Question: I have a table as follows:

This is a result of this select:
'''
SELECT ParentID, ID, [Default], IsOnTop, OrderBy
FROM [table]
WHERE ParentID IN (SELECT ParentID
FROM [table]
GROUP BY ParentID
HAVING SUM([Default]) <> 1)
ORDER BY ParentID
'''
Now, what I want to do is to: for each 'ParentID' group, set one of the rows as a Default ('[Default] = 1'), where the row is chosen using this logic:
if group has a row with 'IsOnTop = 1' then take this row, otherwise take top 1 row ordered by 'OrderBy'.
I'm completly clueless as on how to do that in SQL and I have over 40 of such groups, thus I'd like to ask you for help, preferably with some explanation of your query.
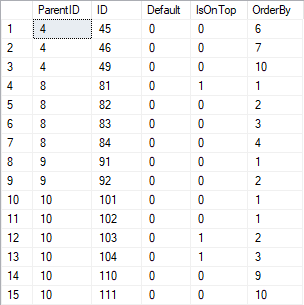
Answer: Just slightly modify your current query by assigning a row number, across each 'ParentID' group. The ordering logic for the row number assignment is that records with 'IsOnTop' values of 1 come first, and after that the 'OrderBy' column determines position. I update the CTE under the condition that only the first record in each 'ParentID' group gets assigned a 'Default' value of 1.
'''
WITH cte AS (
SELECT ParentID, ID, [Default], IsOnTop, OrderBy,
ROW_NUMBER() OVER (PARTITION BY ParentID
ORDER BY IsOnTop DESC, OrderBy) rn
FROM [table]
WHERE ParentID IN (SELECT ParentID FROM [table]
GROUP BY ParentID HAVING SUM([Default]) <> 1)
)
UPDATE cte
SET [Default] = 1
WHERE rn = 1;
'''